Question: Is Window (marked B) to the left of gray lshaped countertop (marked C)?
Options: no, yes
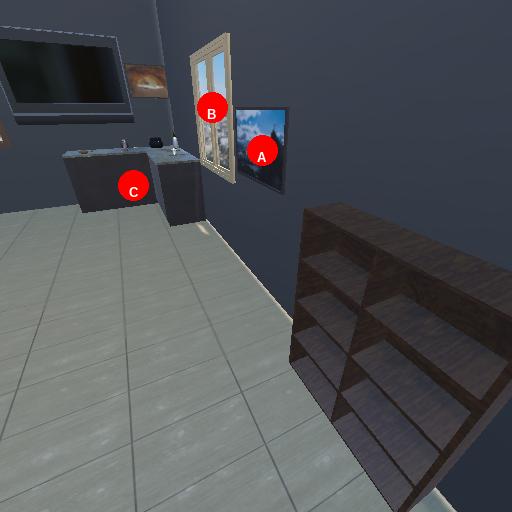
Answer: no